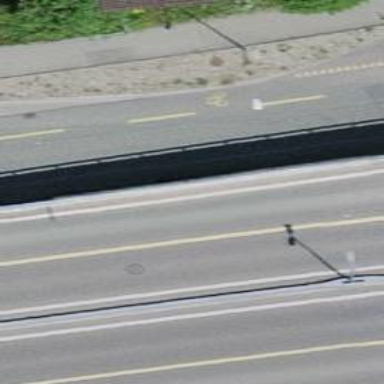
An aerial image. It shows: Secondary road with embankment.